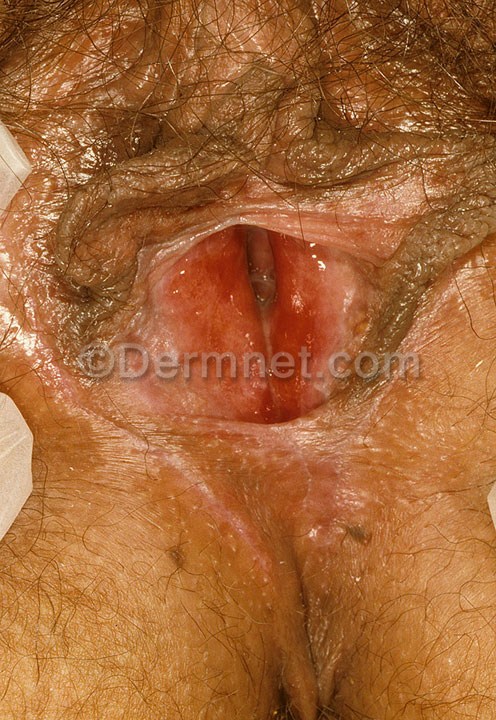
Disease: Psoriasis pictures Lichen Planus and related diseases